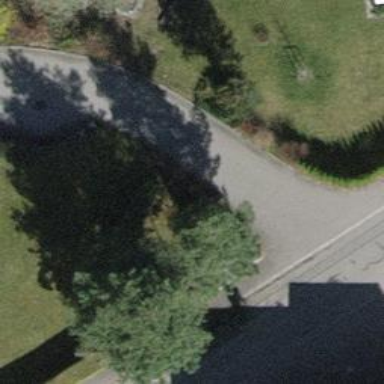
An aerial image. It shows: Needle-leaved tree in natural setting.